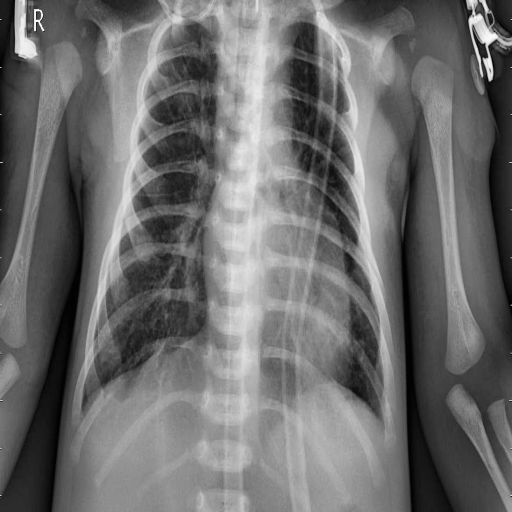
Finding: PNEUMONIA